Question: I am trying to create a paragraph using array element to write it in the pdf file, if I add just one line for example its working fine;
When I tried with an array it gives an error
Please give me directions to fix this, thanks.
The code:
'''
public void readStuff(){
String[] arrayName = new String[7];
try{
PdfReader reader = new PdfReader(new FileInputStream("My First PDF Doc.pdf"));
arrayName[0] = "PDF version: " + reader.getPdfVersion();
arrayName[1] = "Number of pages " + reader.getNumberOfPages();
arrayName[2] = "File length: " + reader.getFileLength();
arrayName[3] = "Is it encrypted: " + reader.isEncrypted();
arrayName[4] = "Width of the page 1: " + reader.getPageSize(1).getWidth();
arrayName[5] = "Height of the page 1: " + reader.getPageSize(1).getHeight();
arrayName[6] = "Rotation of page 1: " + reader.getPageRotation(1);
for(int x = 0; x < 7; x++){
System.out.println(arrayName[x]);
}
Document document = new Document();
PdfWriter.getInstance(document, new FileOutputStream("My First PDF Doc.pdf"));
document.open();
Paragraph paragraph = new Paragraph();
paragraph.add(arrayName);
document.add(paragraph);
document.close();
} catch(Exception e){
e.printStackTrace();
}
};
'''
'''
The Method add(Element) in the type Paragraph is not applicable for the arguments (String[])
'''
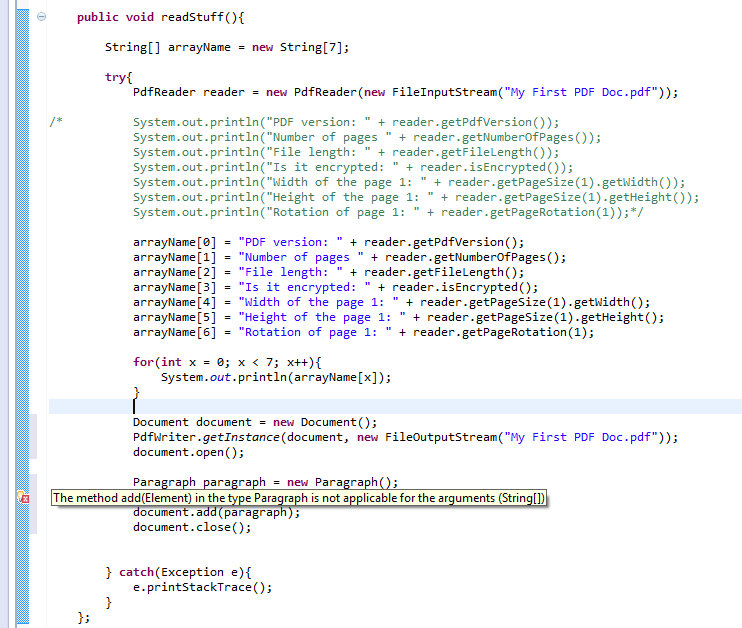
Answer: Replace 'paragraph.add(arrayName);' with this
'''
for (int i = 0; i < arrayName.length; i++) {
paragraph.add(arrayName[i]);
}
'''